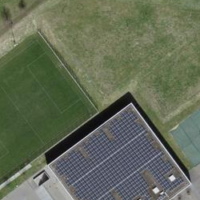
EUNIS habitat code: 53
Species observed at this site:
Agrostemma githago